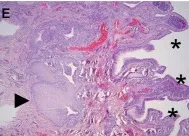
(C) The right upper lobar bronchus after retrieval of the foreign body and adenomatous hyperplasia by flexible cryoprobe.
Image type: pathology (h&e)